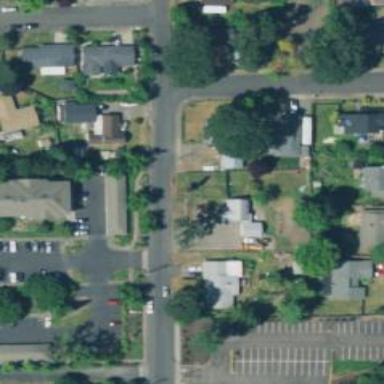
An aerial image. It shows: Residential road with sidewalk on the left.